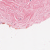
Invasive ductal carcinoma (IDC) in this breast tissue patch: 0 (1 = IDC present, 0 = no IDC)